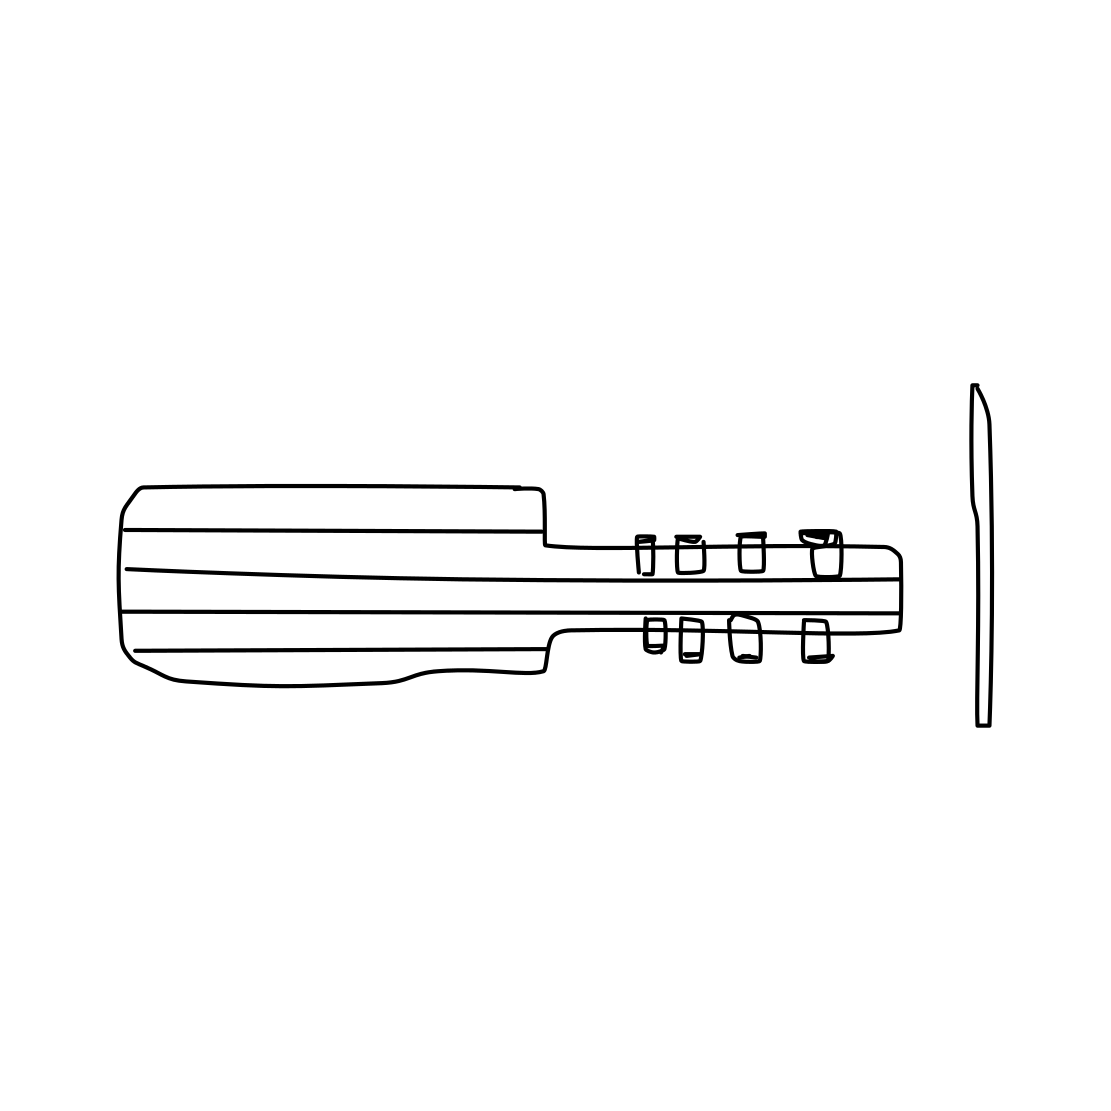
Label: violin